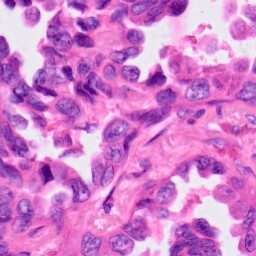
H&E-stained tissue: Lung